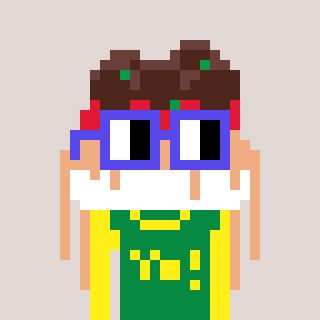
a pixel art character with square blue glasses, a spaghetti-shaped head and a green-colored body on a warm background